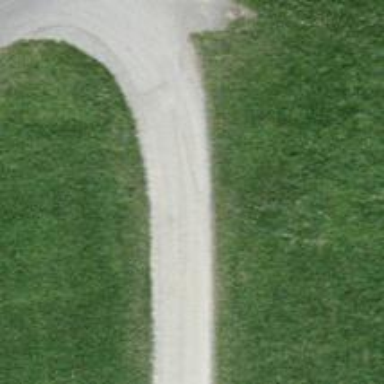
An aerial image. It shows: Track with compacted grade2 surface.